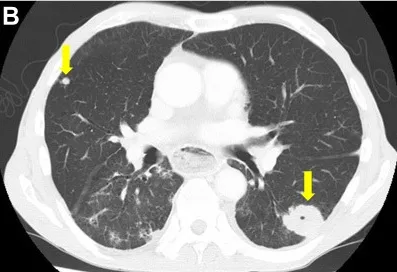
Computed tomography findings. (A, B) Pretreatment computed tomography (CT) scan.
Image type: radiology (ct)